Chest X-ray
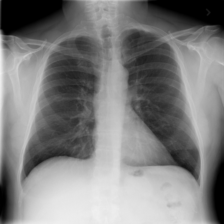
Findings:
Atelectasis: negative
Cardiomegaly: negative
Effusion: negative
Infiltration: negative
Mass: negative
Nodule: negative
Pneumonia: negative
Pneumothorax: negative
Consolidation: negative
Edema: negative
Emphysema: negative
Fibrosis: negative
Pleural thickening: negative
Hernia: negative